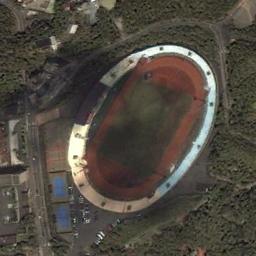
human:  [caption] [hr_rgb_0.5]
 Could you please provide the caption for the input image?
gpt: This stadium has a red podium on one side .

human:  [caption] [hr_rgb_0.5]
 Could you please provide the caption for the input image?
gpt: The elliptical stadium is surrounded by forests with some buildings next to it .

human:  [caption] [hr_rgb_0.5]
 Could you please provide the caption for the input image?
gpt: The stadium is on the bare land next to some trees .

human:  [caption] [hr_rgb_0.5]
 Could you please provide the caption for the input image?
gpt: There are many cars near the stadium .

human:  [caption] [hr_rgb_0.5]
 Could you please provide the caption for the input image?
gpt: There are many green trees around the stadium .